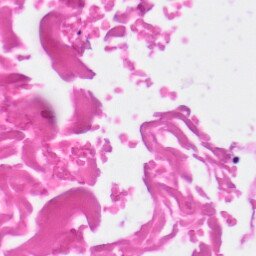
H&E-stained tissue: Skin